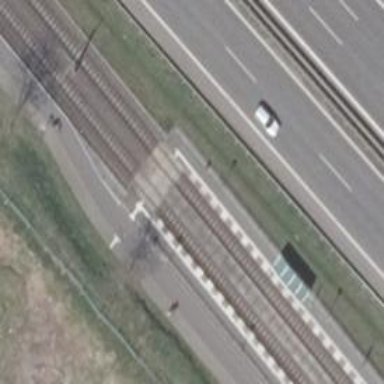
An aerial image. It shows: Uncontrolled tram railway crossing.